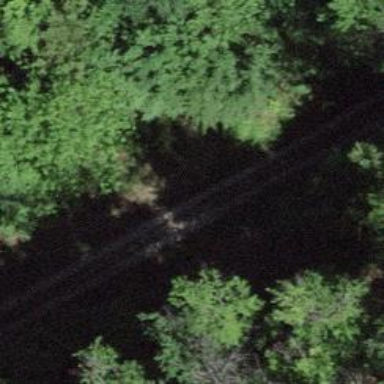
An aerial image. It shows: Track with grade2 tracktype.